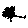
Label: square